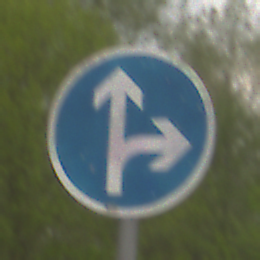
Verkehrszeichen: VorgeschriebeneFahrtrichtungGeradeausOderRechts
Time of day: MorningAfternoon
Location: Outdoor (Nature)
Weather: Overcast
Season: NotSpecified
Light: Natural